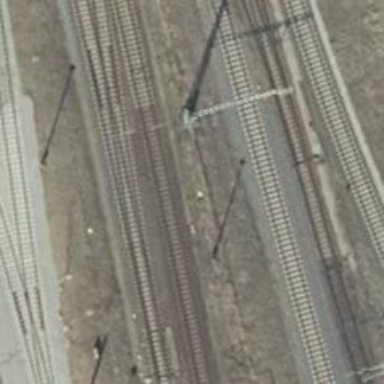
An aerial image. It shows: Railway switch.